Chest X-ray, PA view. Patient: 66 years old, sex M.
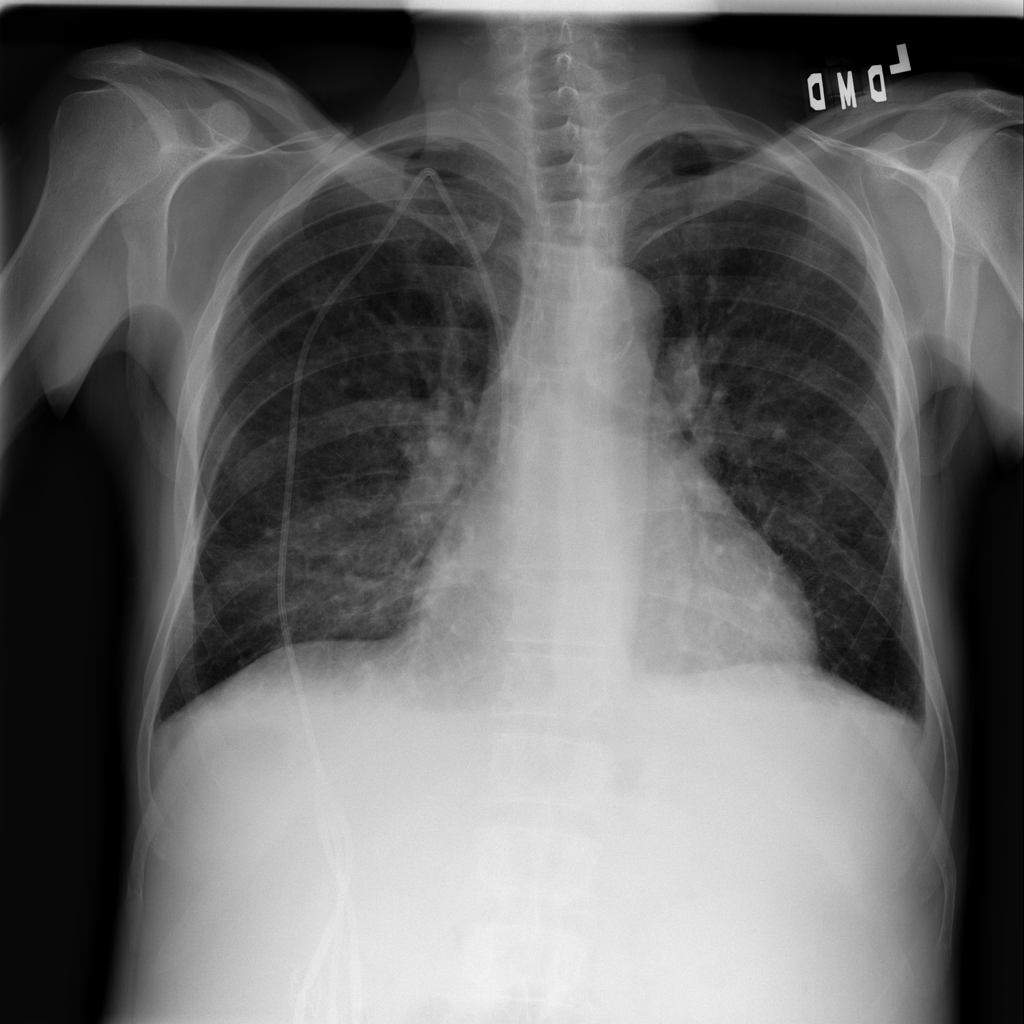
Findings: Effusion